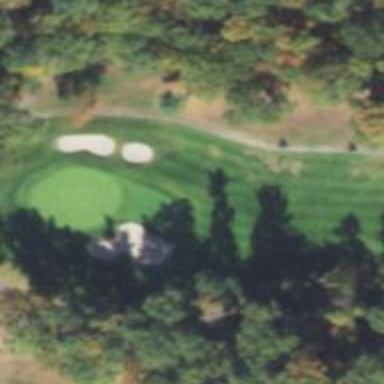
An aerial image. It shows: Path for both roads and golfers.